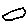
Label: hexagon